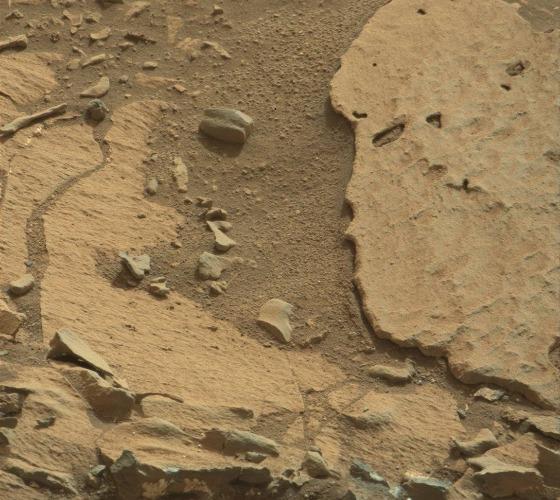
Terrain classes present: Bedrock, Gravel / Sand / Soil, Rock, Shadow